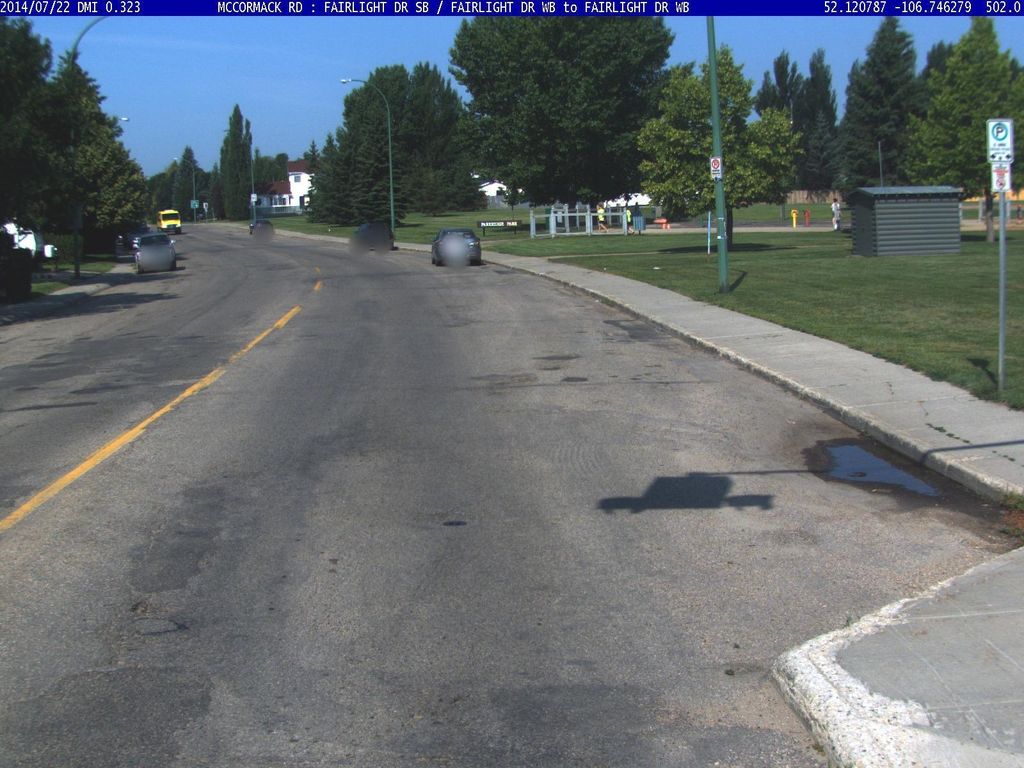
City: saskatoon